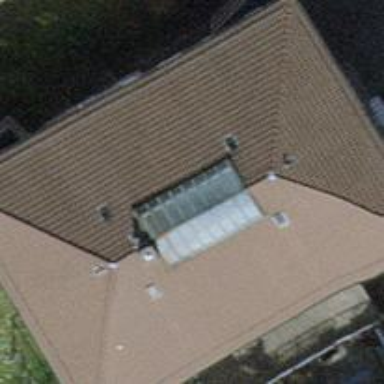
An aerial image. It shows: Building with apartments featuring tiled roof.